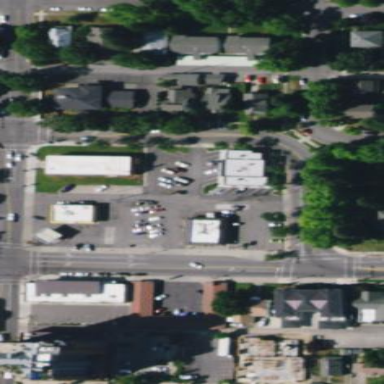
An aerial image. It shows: Sidewalk.